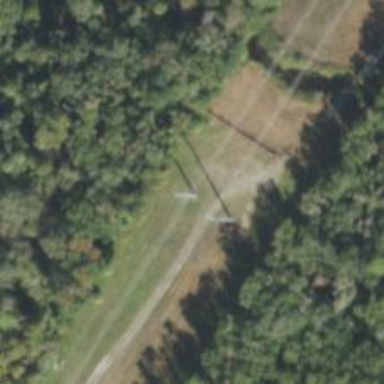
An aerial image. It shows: Power tower.